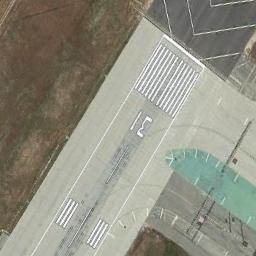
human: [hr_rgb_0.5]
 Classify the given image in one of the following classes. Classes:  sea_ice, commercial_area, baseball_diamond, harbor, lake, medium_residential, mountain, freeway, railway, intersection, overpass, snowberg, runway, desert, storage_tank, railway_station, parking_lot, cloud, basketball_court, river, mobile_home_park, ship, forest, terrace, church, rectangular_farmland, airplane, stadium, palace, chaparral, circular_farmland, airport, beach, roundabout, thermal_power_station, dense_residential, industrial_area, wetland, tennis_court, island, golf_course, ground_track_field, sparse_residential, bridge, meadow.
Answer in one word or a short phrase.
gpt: runway